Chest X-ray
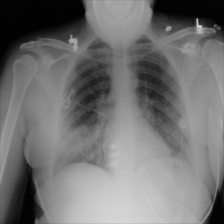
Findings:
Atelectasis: negative
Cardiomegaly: negative
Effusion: negative
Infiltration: positive
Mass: negative
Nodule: negative
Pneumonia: negative
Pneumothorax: negative
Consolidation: negative
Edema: negative
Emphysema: negative
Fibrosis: negative
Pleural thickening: negative
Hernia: negative